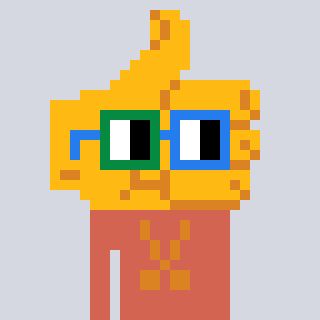
a pixel art character with square green and blue glasses, a thumbsup-shaped head and a peachy-colored body on a cool background